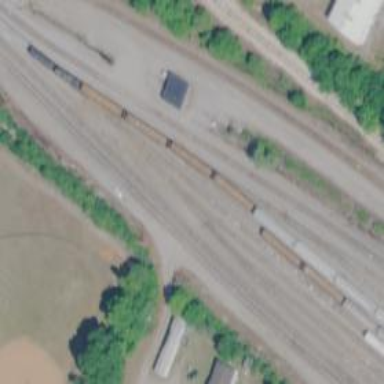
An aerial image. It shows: Railway siding with rails.